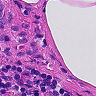
Metastatic tissue present: yes